Field crop: maize
Growth stage: 2
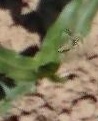
Species: maize